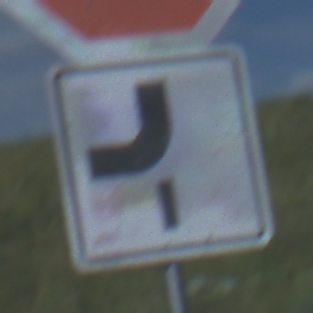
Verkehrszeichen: VerlaufVorfahrtsstrasse7
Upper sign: Stop
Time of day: Night
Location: Outdoor (Nature)
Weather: PartlyCloudy
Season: NotSpecified
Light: Natural